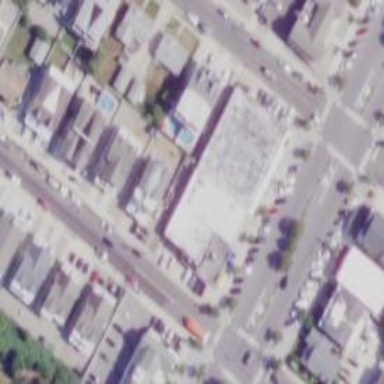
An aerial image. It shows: Supermarket.